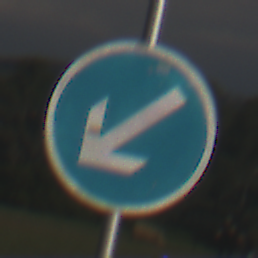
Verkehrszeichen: VorgeschriebeneVorbeifahrtLinks
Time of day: MorningAfternoon
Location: Outdoor (Nature)
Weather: PartlyCloudy
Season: NotSpecified
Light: Natural